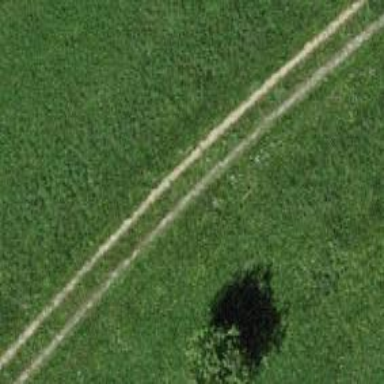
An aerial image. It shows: Gravel track road.